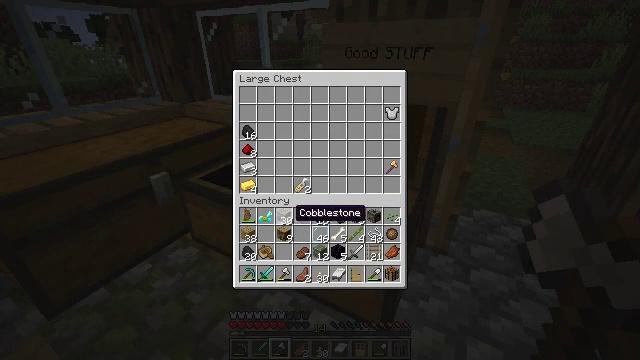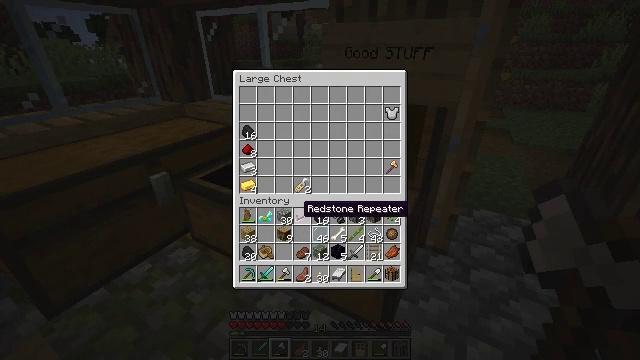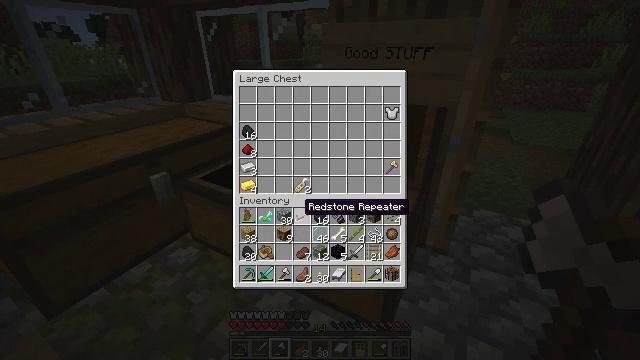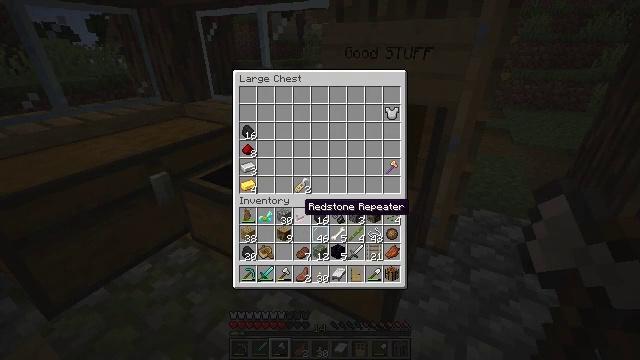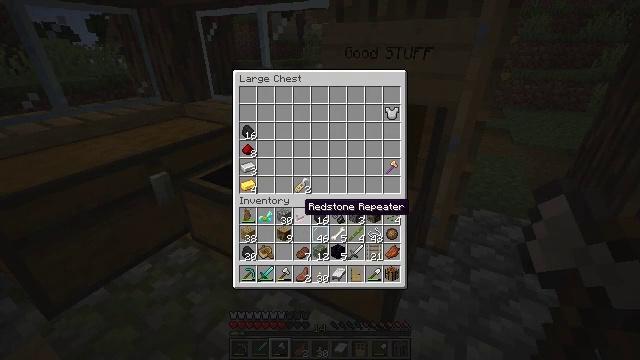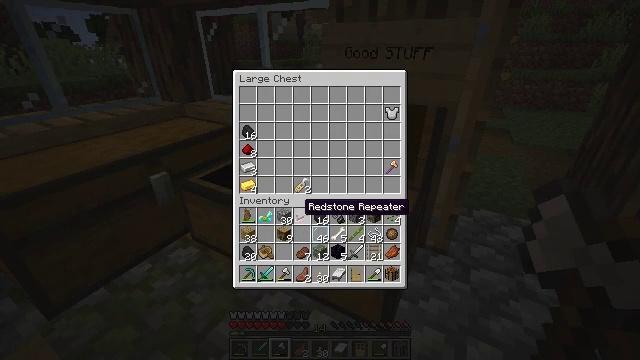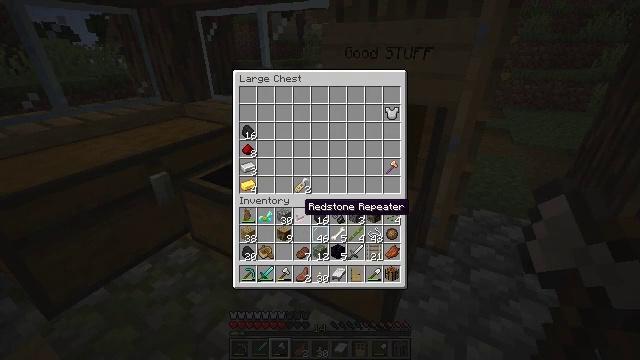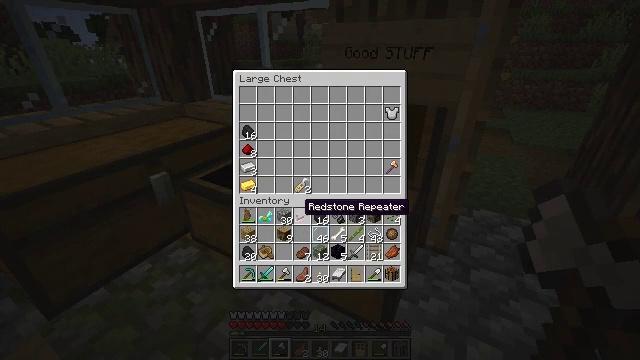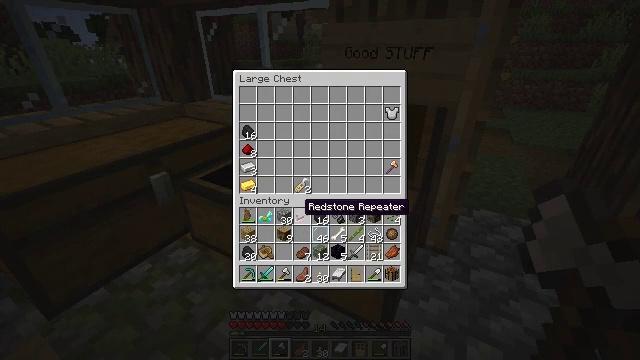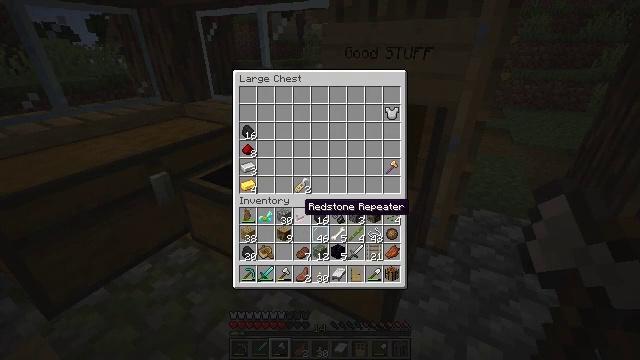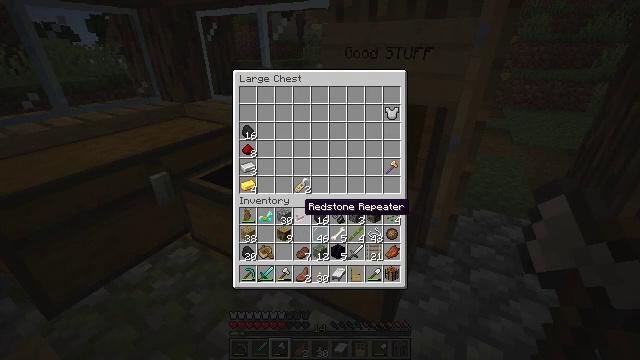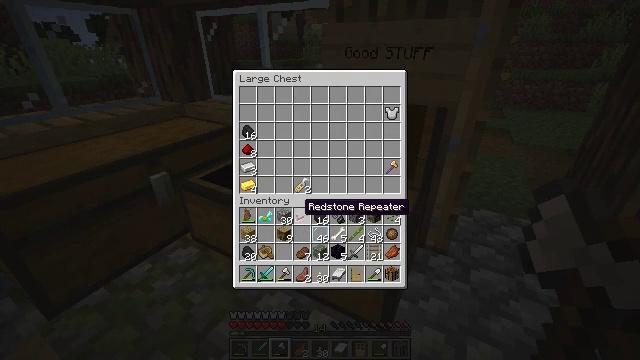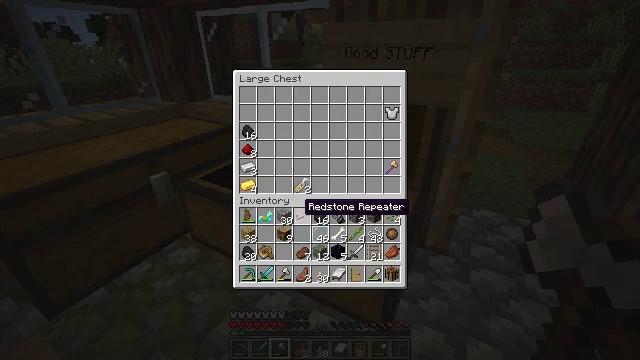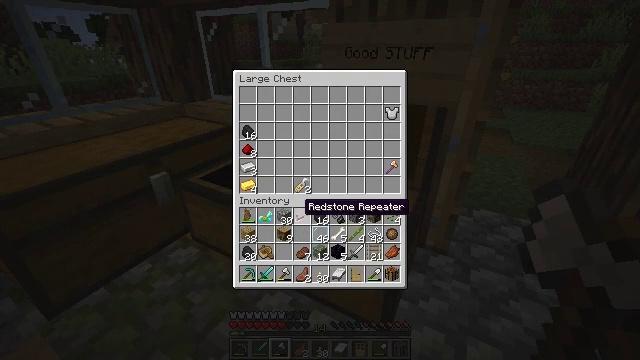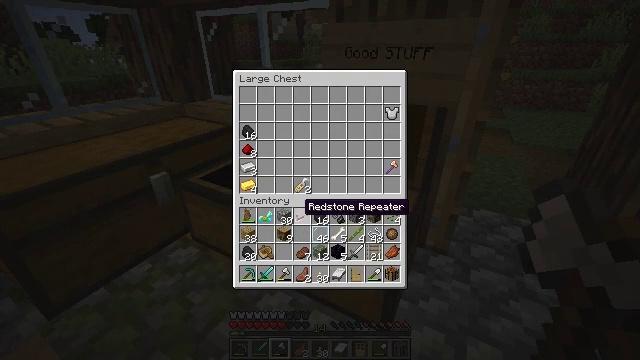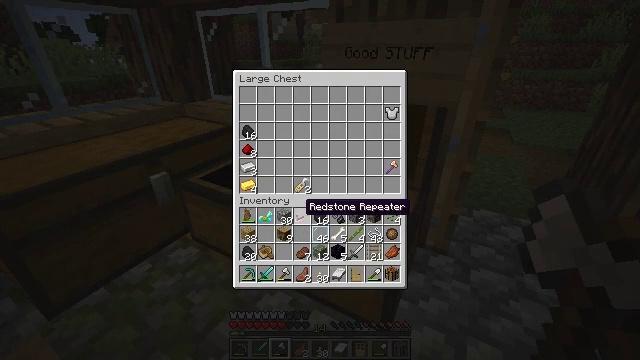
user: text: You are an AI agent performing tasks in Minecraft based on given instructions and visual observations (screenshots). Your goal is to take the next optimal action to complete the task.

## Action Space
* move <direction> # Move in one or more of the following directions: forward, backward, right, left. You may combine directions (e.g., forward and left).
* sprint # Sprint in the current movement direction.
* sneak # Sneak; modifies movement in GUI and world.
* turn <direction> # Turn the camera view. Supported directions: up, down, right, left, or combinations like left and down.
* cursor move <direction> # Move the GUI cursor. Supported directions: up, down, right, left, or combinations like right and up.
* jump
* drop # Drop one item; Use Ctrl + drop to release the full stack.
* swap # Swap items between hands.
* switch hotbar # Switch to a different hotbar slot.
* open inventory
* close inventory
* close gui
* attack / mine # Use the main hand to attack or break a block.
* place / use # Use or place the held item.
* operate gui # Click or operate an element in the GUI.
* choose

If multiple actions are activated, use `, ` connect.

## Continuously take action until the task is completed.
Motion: motion action
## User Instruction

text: Smash the furnace to retrieve it.
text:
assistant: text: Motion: cursor move right
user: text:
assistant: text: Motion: no_op
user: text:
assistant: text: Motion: no_op
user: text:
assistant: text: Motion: no_op
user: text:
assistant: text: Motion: no_op
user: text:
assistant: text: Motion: no_op
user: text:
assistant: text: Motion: no_op
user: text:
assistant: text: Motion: no_op
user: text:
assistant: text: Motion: no_op
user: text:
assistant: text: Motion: no_op
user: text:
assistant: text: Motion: no_op
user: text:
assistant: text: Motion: no_op
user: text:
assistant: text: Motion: no_op
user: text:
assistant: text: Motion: no_op
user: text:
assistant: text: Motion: no_op
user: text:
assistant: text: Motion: no_op
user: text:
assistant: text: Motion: operate gui
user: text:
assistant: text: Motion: operate gui
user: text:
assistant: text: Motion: operate gui
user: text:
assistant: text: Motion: no_op
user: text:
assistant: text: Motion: no_op
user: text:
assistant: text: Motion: no_op
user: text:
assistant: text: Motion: cursor move right
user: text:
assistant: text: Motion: cursor move right
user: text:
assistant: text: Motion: no_op
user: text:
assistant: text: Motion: no_op
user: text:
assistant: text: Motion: operate gui
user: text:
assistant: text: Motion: operate gui
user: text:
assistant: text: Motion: no_op
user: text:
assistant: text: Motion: no_op